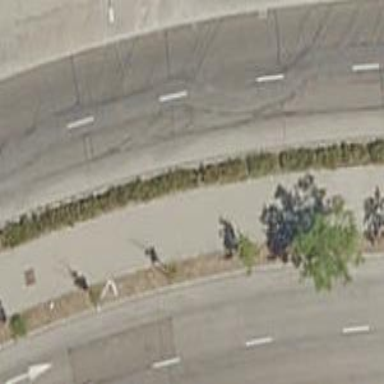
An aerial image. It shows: Sidewalk.